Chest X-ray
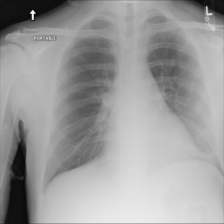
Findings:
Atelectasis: positive
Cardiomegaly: negative
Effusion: negative
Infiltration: negative
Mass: negative
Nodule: negative
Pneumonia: negative
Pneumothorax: negative
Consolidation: negative
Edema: negative
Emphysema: negative
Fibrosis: negative
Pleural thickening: negative
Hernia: negative